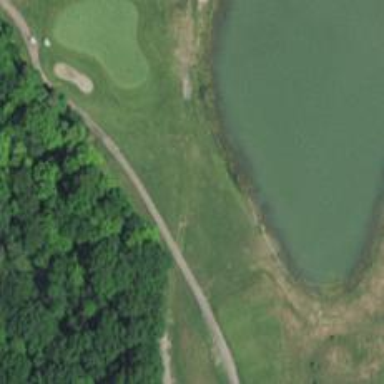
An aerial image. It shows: Golf hole.